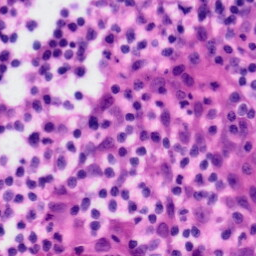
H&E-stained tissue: Tonsil